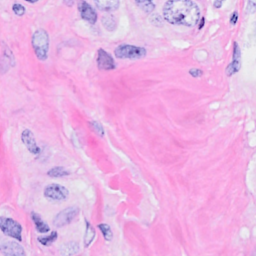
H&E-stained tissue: Breast